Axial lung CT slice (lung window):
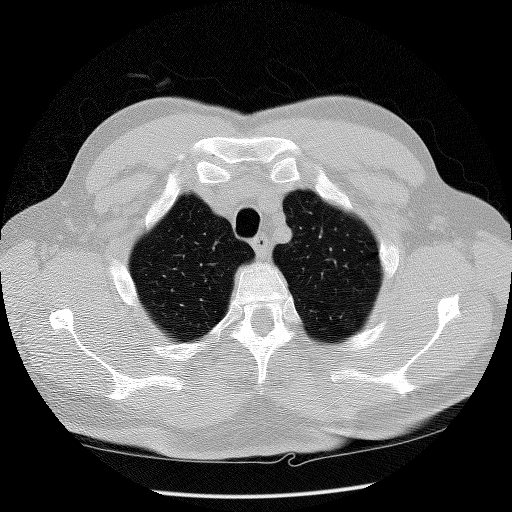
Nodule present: no